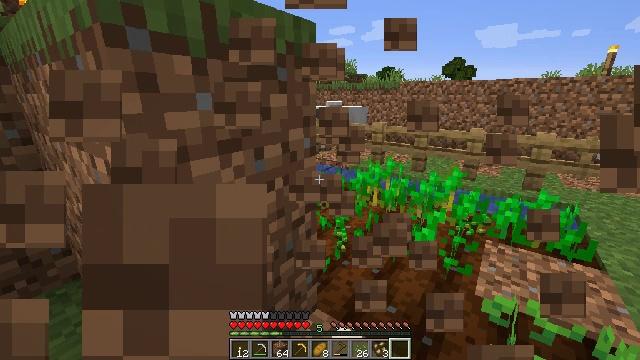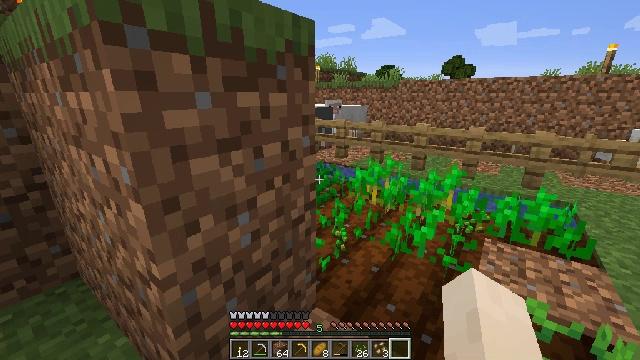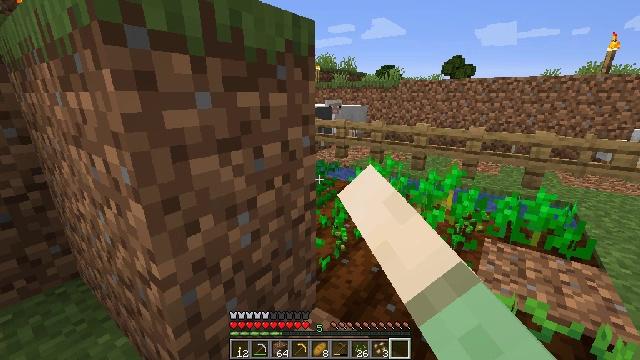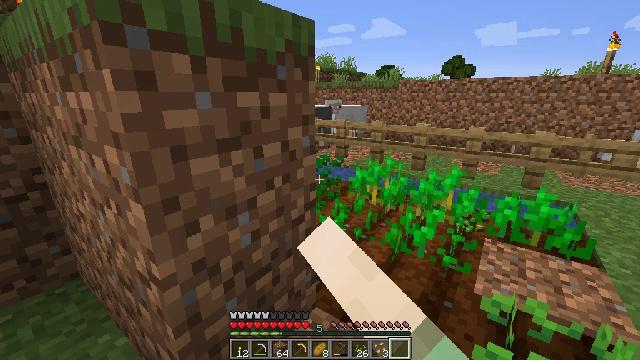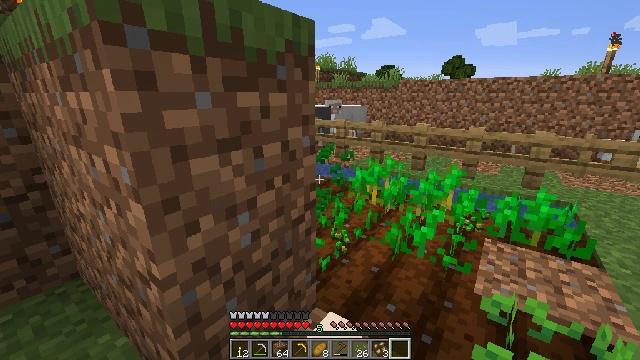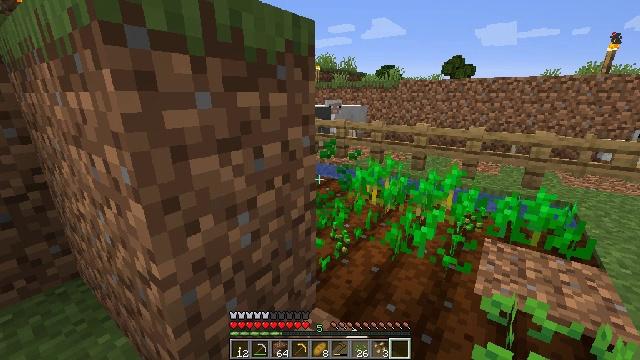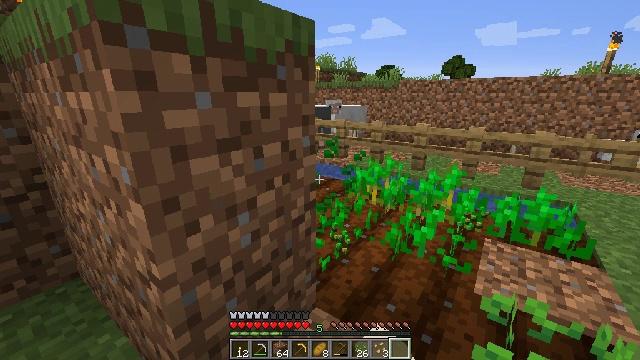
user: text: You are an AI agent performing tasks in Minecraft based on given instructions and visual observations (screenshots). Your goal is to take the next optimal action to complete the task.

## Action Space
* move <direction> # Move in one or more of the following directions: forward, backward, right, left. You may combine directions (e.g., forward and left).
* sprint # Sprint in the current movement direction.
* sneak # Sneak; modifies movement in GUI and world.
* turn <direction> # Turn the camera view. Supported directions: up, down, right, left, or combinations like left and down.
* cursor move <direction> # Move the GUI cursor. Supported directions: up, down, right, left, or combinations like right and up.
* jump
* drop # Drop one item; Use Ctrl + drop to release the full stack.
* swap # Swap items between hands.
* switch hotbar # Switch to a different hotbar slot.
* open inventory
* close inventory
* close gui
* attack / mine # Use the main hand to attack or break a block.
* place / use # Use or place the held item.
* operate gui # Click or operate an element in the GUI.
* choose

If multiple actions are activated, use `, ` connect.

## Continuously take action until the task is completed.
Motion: motion action
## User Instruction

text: Destroy the wheat to collect it.
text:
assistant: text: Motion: attack / mine
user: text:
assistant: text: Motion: attack / mine
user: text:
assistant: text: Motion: attack / mine
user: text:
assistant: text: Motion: attack / mine
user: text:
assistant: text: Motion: attack / mine
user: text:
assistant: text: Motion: attack / mine
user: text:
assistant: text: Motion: attack / mine